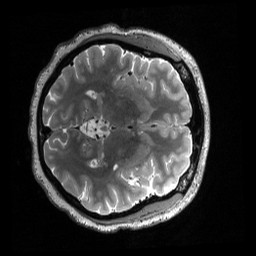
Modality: T2w
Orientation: axial
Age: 30
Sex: female
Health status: ill
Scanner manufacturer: siemens
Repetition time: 3.2 s